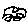
Label: car